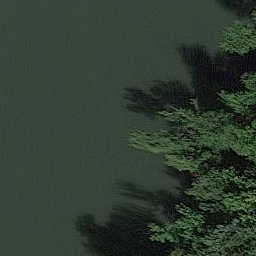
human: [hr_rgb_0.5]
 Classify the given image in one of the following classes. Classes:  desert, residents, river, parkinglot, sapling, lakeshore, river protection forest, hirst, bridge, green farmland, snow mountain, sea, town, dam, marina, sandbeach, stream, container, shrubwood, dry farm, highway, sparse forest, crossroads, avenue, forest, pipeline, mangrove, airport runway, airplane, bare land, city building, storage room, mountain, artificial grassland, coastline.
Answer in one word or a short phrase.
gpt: river protection forest